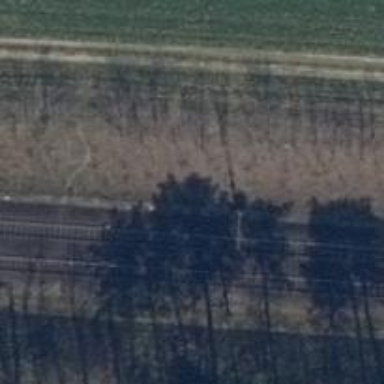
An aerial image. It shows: Milestone along the railway with catenary mast.